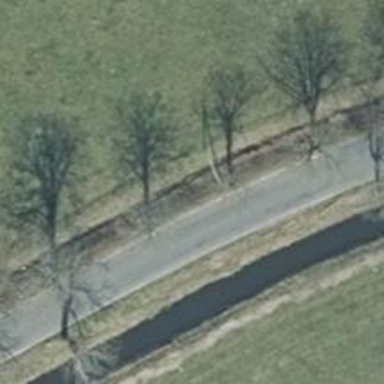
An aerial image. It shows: Avenue lined with deciduous broadleaved trees.